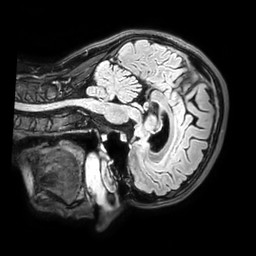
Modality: FLAIR
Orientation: sagittal
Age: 26
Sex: female
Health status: healthy
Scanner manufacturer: philips
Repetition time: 4.8 s
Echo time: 0.2812 s